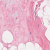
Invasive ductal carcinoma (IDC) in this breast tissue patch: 0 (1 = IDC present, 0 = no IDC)